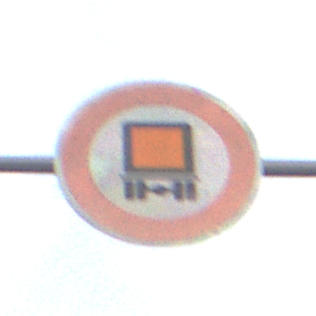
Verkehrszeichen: VerbotKennzeichnungspflichtigeKraftfahrzeugeGefaehrlicheGueter
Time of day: SunriseSunset
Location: Outdoor (Urban)
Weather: PartlyCloudy
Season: NotSpecified
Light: Natural